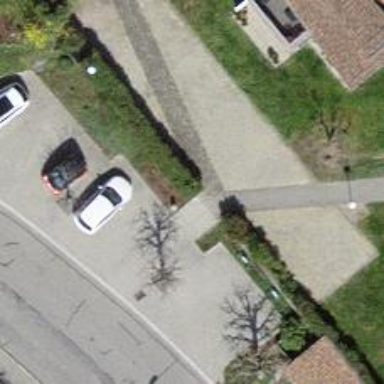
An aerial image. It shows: Set of steps on the road.